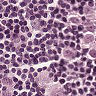
Metastatic tissue present: yes